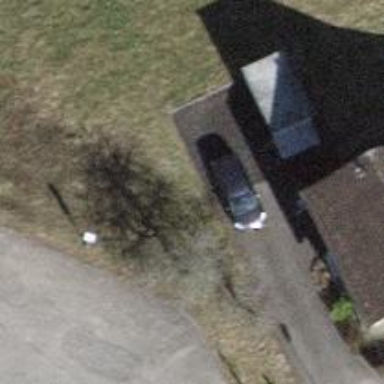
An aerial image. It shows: Driveway leading to service road.